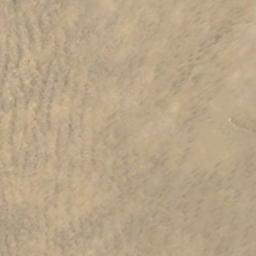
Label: desert